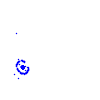
Particle: pion